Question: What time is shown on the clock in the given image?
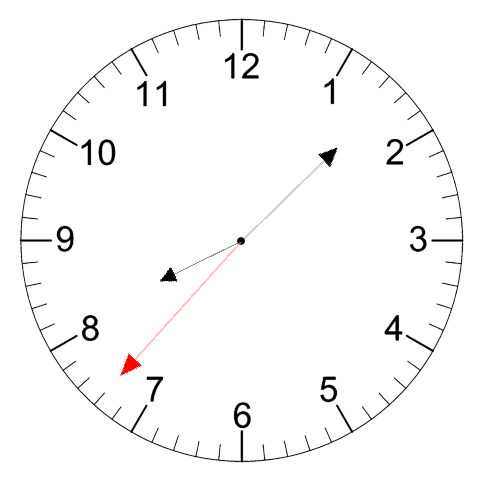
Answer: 08:07:37